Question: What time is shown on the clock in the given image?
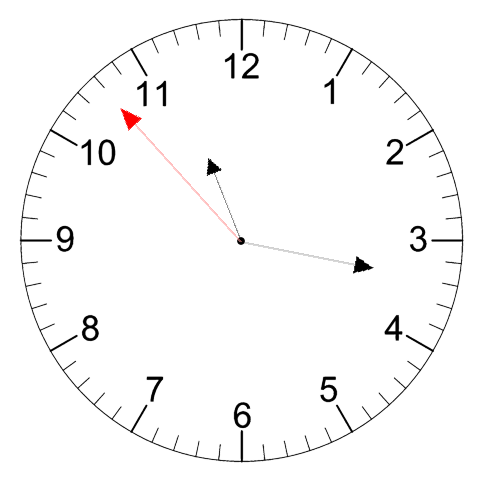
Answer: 11:16:53